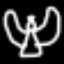
Label: angel